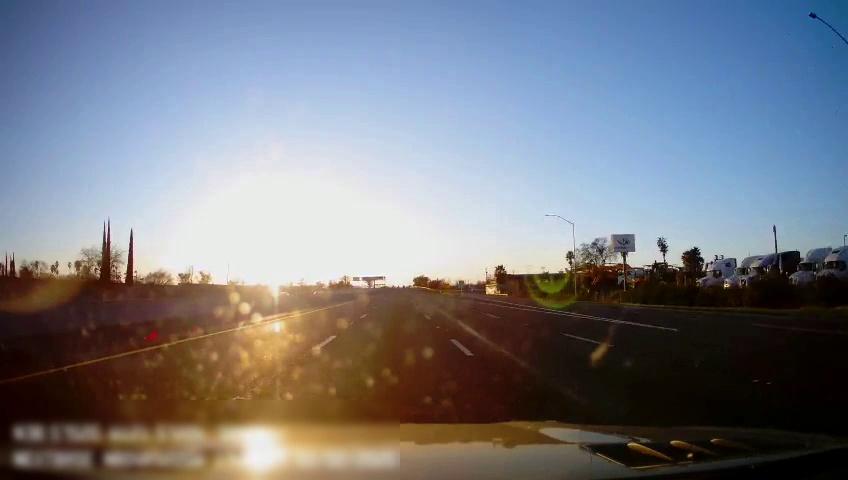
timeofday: Day
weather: Sunny
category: Drivable Space
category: Vehicles | Car
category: Lanes | Alternate Lane
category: Lanes | Current Lane
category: Lanes | Current Lane
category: Lanes | Current Lane
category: Lanes | Alternate Lane
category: Lanes | Alternate Lane
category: Lanes | Current Lane
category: Lanes | Alternate Lane